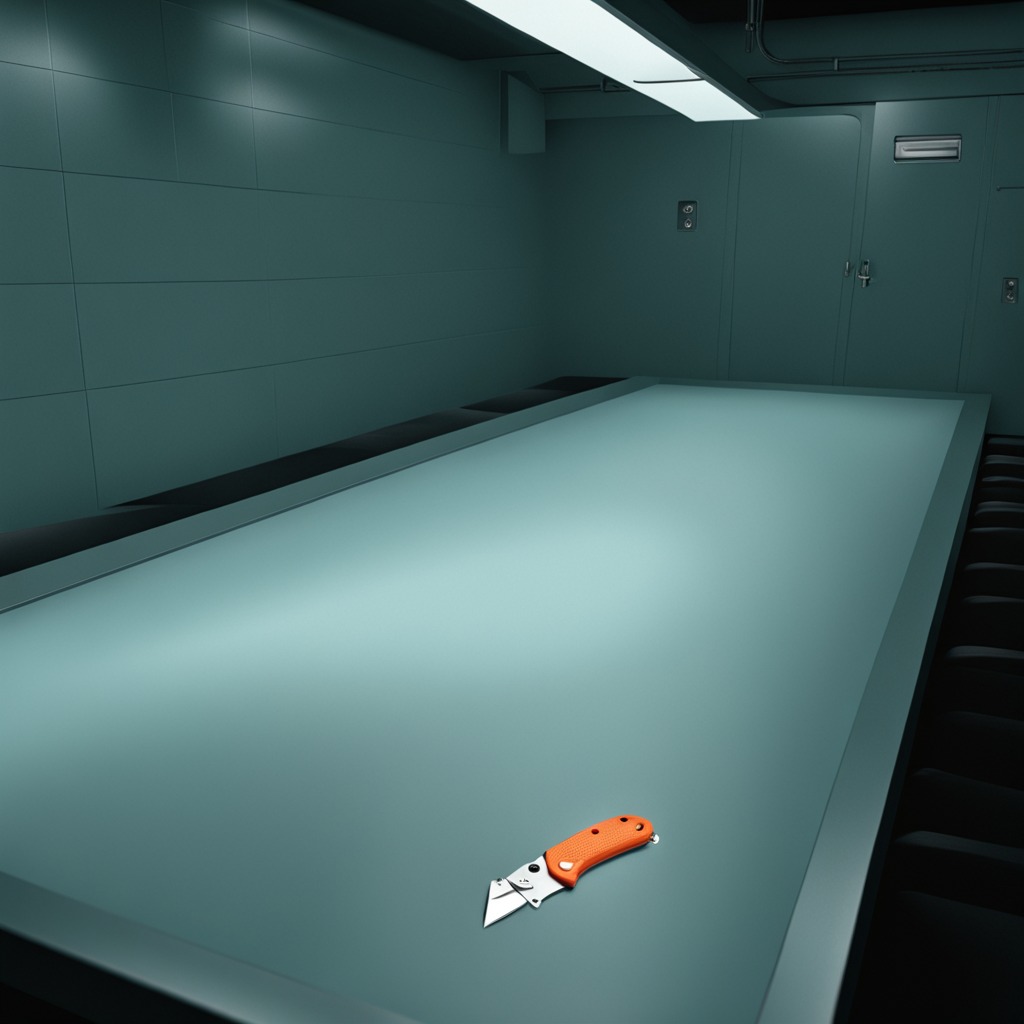
A utility knife is lying on the table.